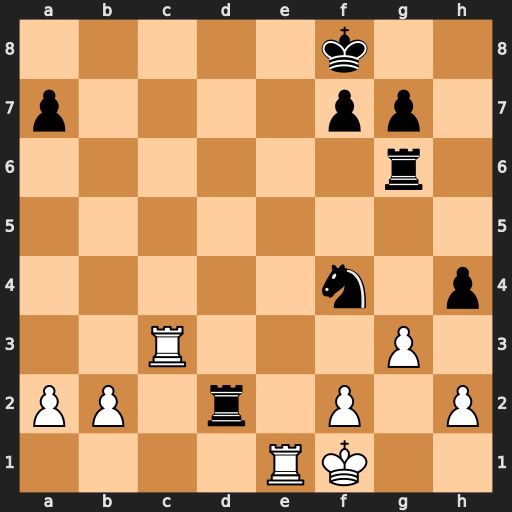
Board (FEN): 5k2/p4pp1/6r1/8/5n1p/2R3P1/PP1r1P1P/4RK2
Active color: w
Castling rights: -
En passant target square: -
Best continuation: Rc8+ Rd8 Rxd8#